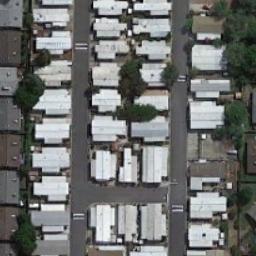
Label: mobile_home_park